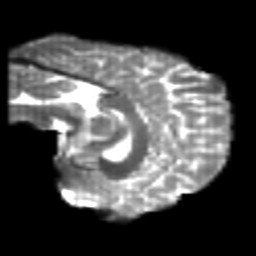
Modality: T2w
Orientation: sagittal
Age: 23
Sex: female
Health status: healthy
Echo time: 0.074 s